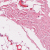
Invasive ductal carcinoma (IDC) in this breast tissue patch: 0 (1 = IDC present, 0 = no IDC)